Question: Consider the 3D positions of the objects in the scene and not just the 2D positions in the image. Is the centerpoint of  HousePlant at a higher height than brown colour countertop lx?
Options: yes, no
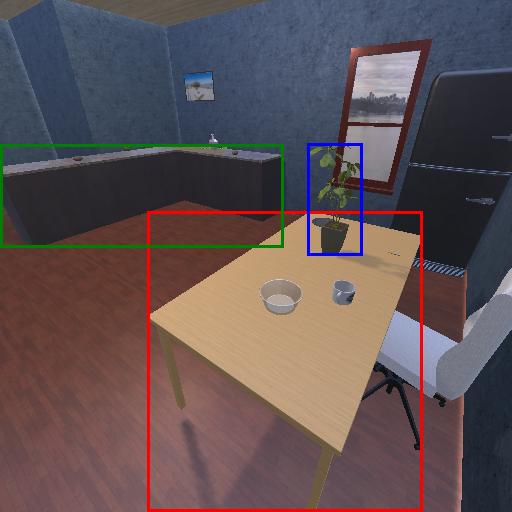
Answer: yes